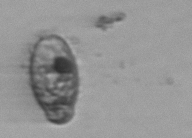
Label: Pleuronema